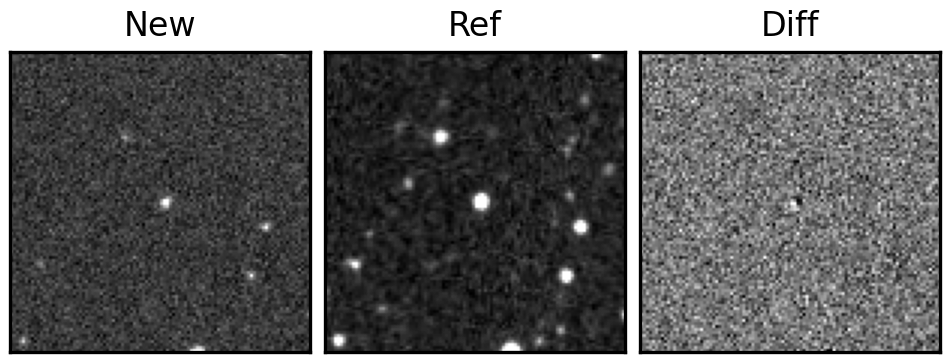
Label: bogus